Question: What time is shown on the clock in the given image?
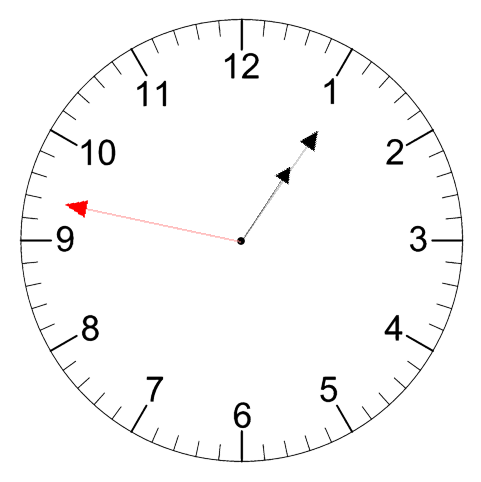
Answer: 01:05:47